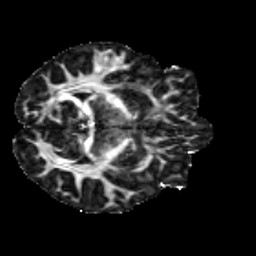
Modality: FA
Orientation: axial
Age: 26
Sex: male
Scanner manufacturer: siemens
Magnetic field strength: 3 T
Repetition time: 3.5 s
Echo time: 0.086 s